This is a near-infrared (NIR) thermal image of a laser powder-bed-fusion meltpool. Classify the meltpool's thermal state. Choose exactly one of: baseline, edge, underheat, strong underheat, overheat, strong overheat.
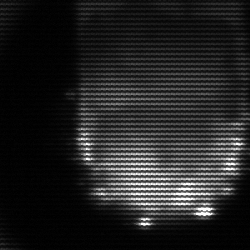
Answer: baseline